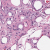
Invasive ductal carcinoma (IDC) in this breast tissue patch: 0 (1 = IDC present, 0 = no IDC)